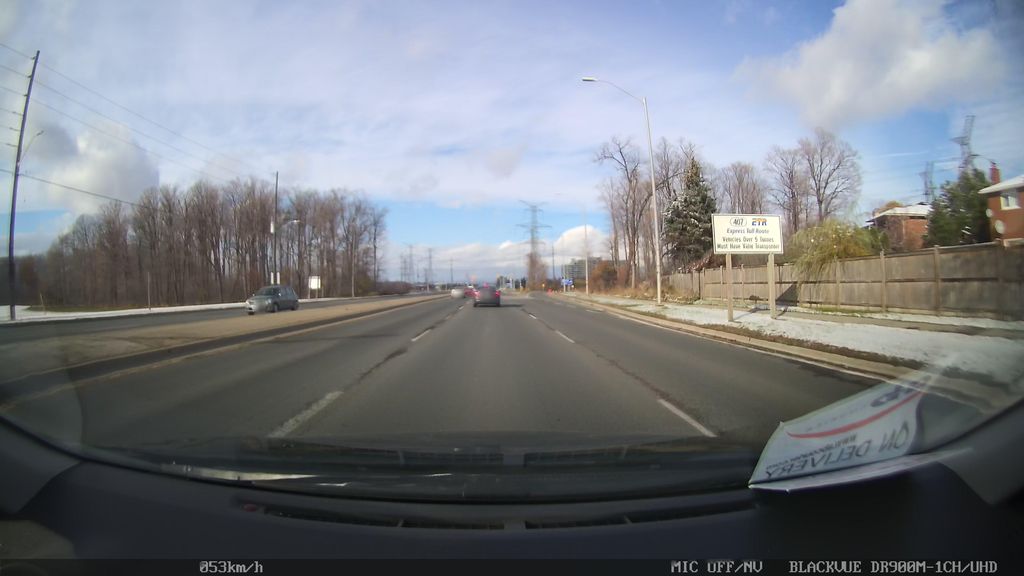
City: toronto